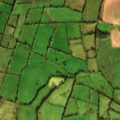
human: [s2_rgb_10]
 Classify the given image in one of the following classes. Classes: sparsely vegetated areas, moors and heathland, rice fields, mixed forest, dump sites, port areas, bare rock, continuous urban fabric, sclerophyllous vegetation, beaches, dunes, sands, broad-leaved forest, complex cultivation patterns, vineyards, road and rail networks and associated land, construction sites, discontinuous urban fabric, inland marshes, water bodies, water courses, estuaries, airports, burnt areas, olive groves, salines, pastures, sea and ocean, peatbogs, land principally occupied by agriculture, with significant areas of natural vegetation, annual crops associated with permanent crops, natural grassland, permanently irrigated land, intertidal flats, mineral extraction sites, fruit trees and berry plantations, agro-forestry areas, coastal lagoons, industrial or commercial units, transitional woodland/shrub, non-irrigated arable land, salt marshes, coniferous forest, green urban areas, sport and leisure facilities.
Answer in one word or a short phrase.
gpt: non-irrigated arable land, pastures